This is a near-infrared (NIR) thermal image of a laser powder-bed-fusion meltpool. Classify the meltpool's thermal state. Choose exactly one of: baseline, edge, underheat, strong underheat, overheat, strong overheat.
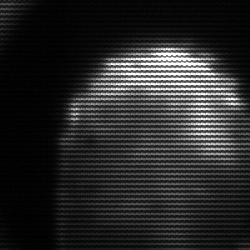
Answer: edge